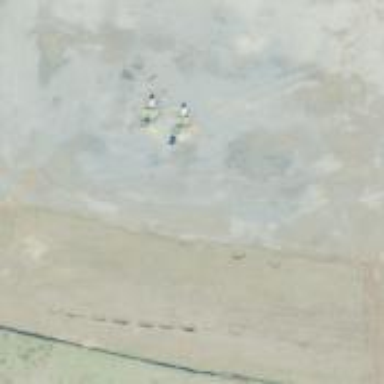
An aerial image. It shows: Petroleum well.